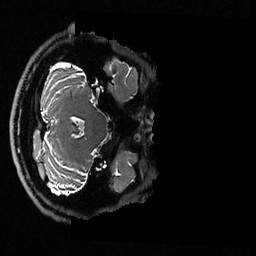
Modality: T2w
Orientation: axial
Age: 55
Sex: male
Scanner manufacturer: ge
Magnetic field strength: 3 T
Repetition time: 3.202 s
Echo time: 0.05904 s